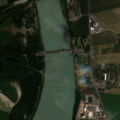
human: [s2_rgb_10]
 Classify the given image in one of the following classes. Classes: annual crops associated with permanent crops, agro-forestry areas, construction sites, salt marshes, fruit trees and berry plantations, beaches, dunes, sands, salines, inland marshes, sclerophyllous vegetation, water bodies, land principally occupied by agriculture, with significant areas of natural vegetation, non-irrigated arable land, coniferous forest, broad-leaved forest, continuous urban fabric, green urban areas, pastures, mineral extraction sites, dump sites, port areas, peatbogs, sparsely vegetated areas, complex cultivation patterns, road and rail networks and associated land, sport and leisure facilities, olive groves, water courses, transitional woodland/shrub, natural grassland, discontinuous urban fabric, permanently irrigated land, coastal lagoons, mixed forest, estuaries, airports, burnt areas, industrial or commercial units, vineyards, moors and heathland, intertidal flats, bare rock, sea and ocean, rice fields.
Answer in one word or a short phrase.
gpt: discontinuous urban fabric, industrial or commercial units, non-irrigated arable land, land principally occupied by agriculture, with significant areas of natural vegetation, broad-leaved forest, water courses